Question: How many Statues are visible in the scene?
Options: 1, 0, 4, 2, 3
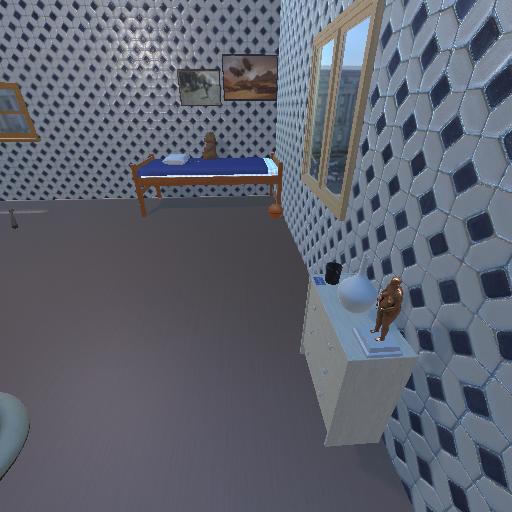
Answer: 1